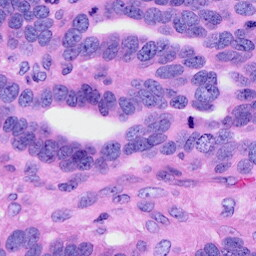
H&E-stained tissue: Ovarian